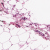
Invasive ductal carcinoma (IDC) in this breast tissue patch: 0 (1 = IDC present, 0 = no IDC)